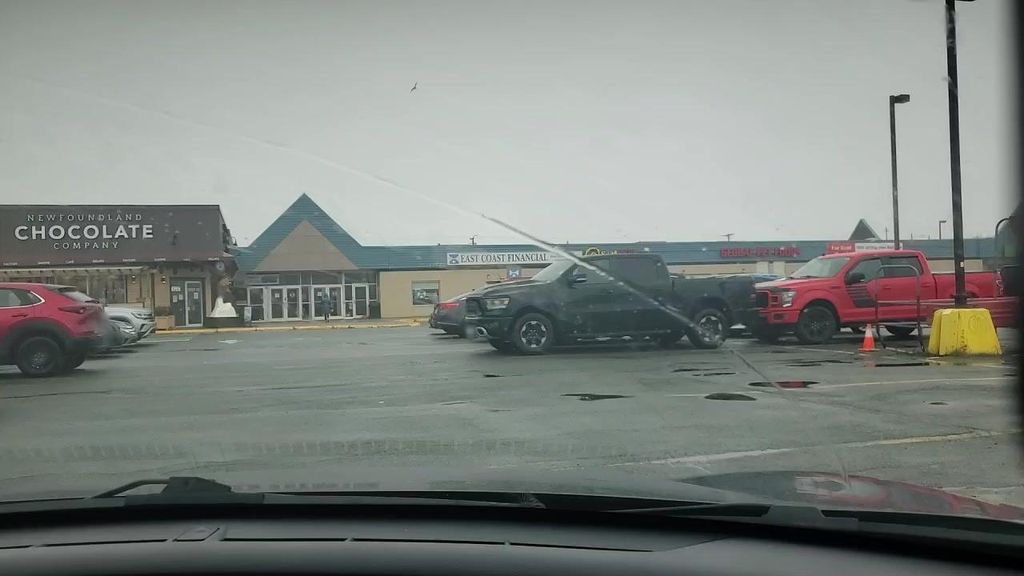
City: st_johns